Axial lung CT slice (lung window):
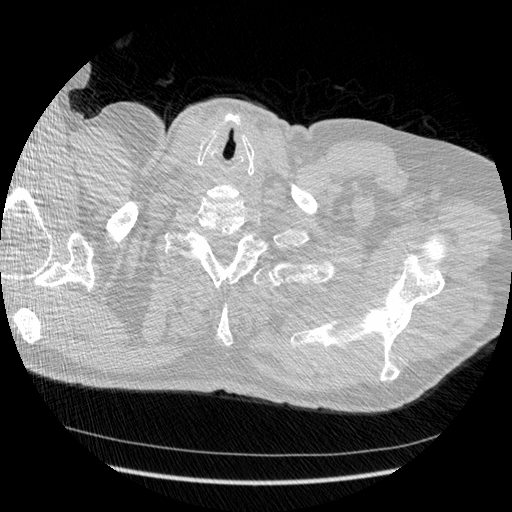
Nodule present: no